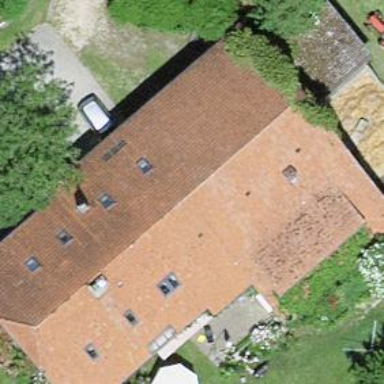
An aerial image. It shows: Farm building.